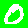
Digit: 0